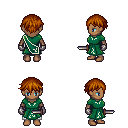
a pixel art fantasy rpg character, female body template, human, dark skin, sash dress, white pants, brunette short bangs hairstyle, metal gloves, dagger, four views (front, back, left, right), 2x2 character sprite sheet, small pixel art, hard edges, no anti-aliasing